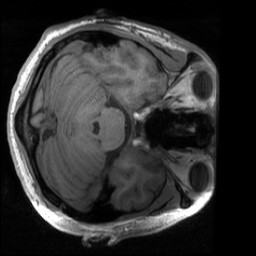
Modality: T1w
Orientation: axial
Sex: male